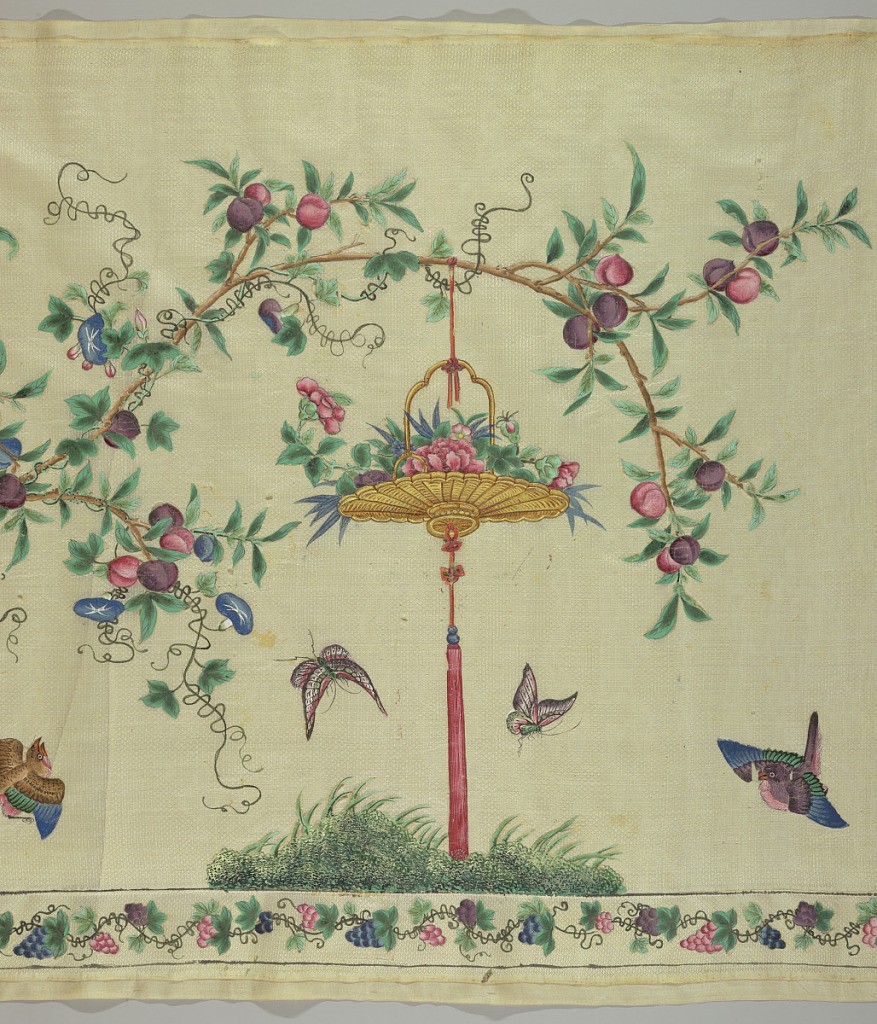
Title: Panel
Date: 18th century
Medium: silk; pineapple fiber; tempera Technique: painted on compound gauze weave
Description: Polychrome painted design on a cream colored ground. A border of grape-and-vine motif is on the two small sides and along the bottom length. The design consists of a central unit of landscape with rock and grass and a large basket of flowers; on each side is a tree with flowers and fruit, birds and a basket with a tassel hanging from a branch.